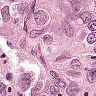
Metastatic tissue present: yes